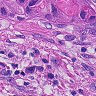
Metastatic tissue present: yes